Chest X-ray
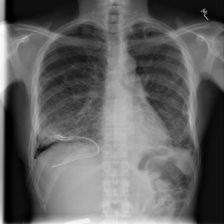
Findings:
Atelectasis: negative
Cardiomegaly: negative
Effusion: negative
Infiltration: negative
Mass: negative
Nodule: negative
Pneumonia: negative
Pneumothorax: positive
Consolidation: negative
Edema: negative
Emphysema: negative
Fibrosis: negative
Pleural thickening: negative
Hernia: negative